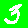
Digit: 3